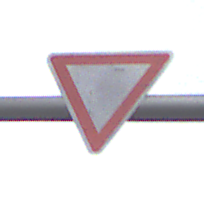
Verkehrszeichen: VorfahrtGewaehren
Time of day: MorningAfternoon
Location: Outdoor (RoadRail)
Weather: PartlyCloudy
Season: NotSpecified
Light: Natural